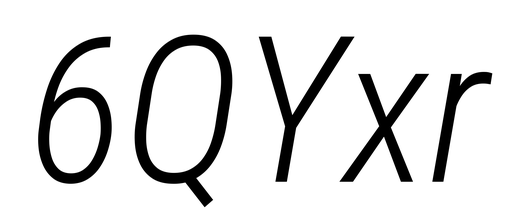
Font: Roboto-Italic_Condensed_Light_Italic